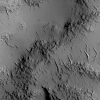
Atmospheric dust classification: not_dusty